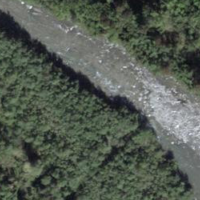
EUNIS habitat code: 47
Species observed at this site:
Salvia glutinosa